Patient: sex F, age 48
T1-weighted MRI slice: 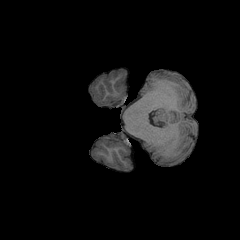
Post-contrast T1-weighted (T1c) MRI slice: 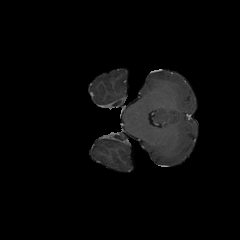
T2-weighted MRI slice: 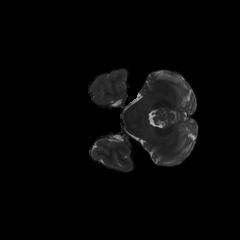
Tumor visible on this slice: no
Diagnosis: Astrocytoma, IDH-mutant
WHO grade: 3